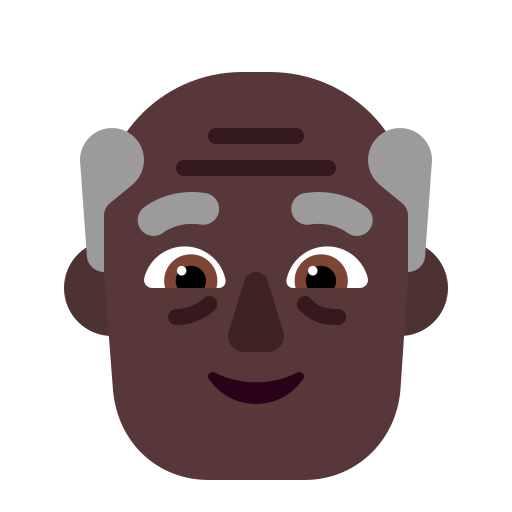
old man flat dark